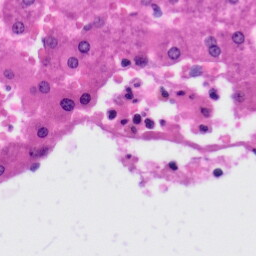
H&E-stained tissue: Liver